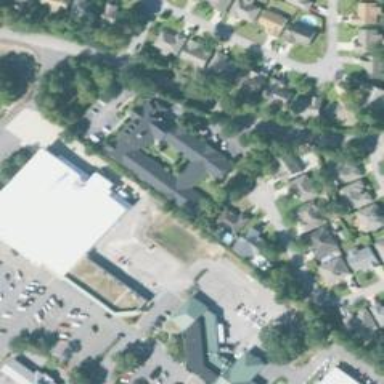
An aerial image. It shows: Nursing home building.